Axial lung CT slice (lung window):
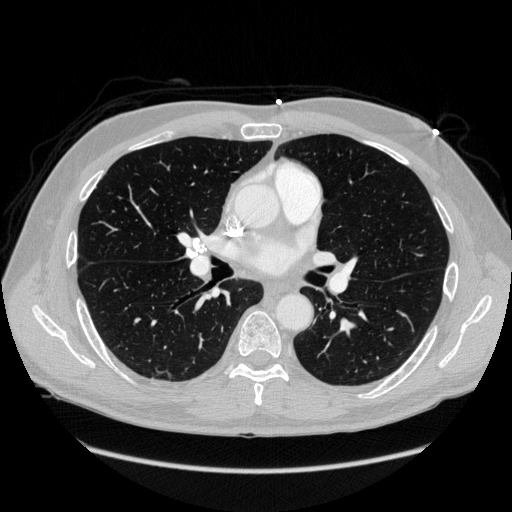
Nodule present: no